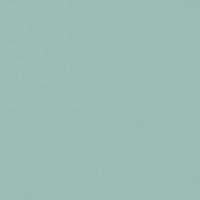
EUNIS habitat code: 14
Species observed at this site:
Marmota marmota
Rhododendron ferrugineum
Araneus diadematus
Adenostyles alliariae
Parnassia palustris
Vaccinium myrtillus
Vaccinium vitis-idaea
Trifolium pratense
Astrantia minor
Juniperus communis
Silene acaulis
Rhinanthus glacialis
Vicia cracca
Alnus alnobetula
Kalmia procumbens
Dryas octopetala
Micranthes stellaris
Saxifraga aizoides
Pyrrhocorax graculus
Motacilla alba
Aster alpinus
Anthus spinoletta
Achillea erba-rotta
Thymus serpyllum
Euphorbia cyparissias
Salix herbacea
Campanula barbata
Anthyllis vulneraria
Tanacetum vulgare
Selaginella selaginoides
Motacilla cinerea
Acronicta euphorbiae
Linaria cannabina
Rhodiola rosea
Ptyonoprogne rupestris
Chamaenerion fleischeri
Rumex alpinus
Bartsia alpina